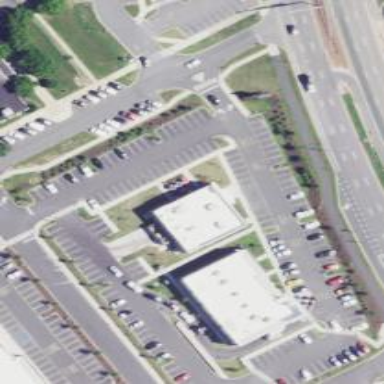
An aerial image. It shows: Parking space.